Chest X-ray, PA view. Patient: 62 years old, sex M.
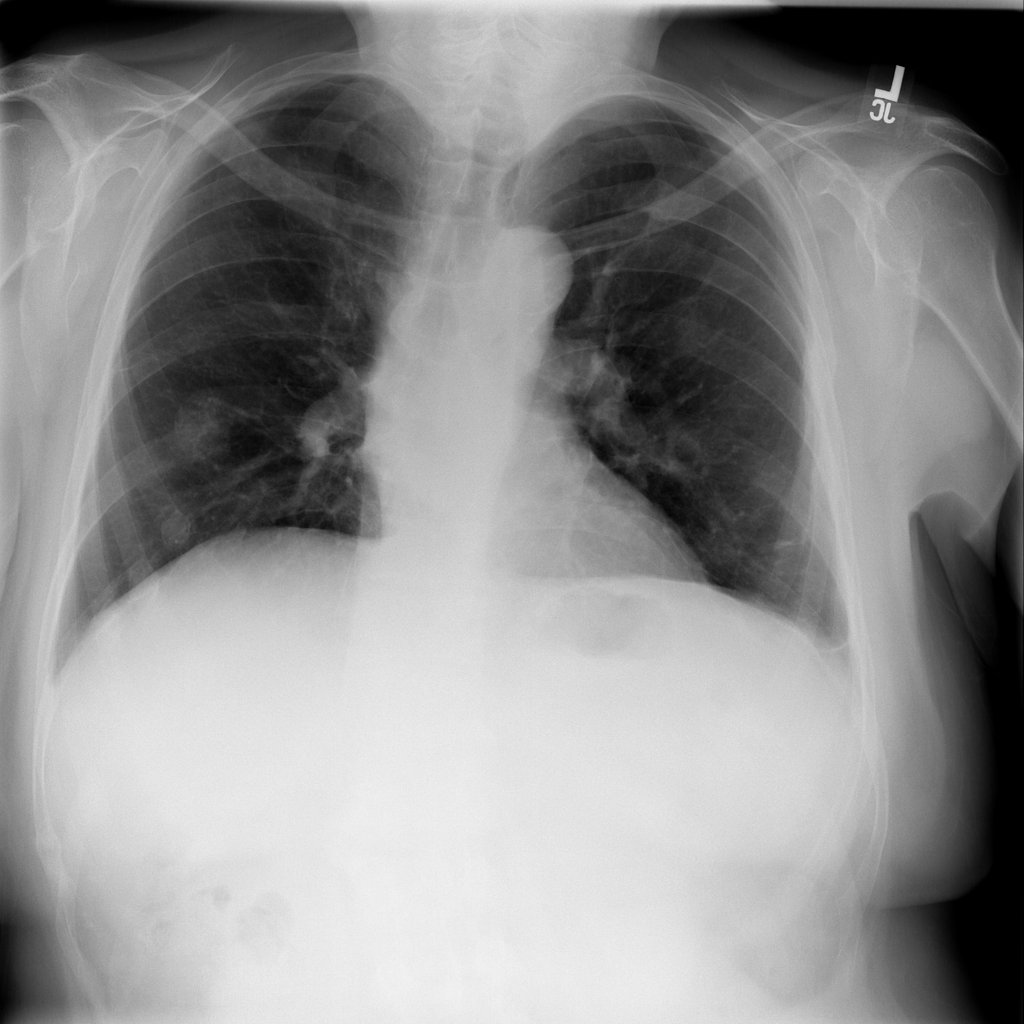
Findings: Mass